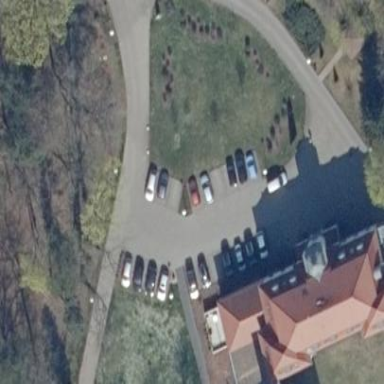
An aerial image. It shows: Parking area with grass paver surface.